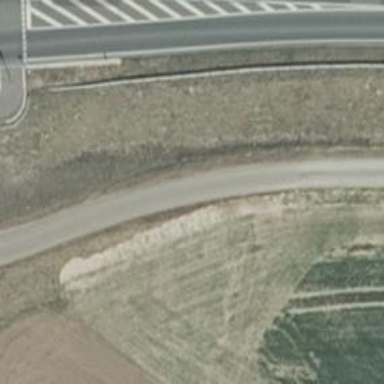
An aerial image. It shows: Asphalt track with grade1 tracktype.